Question: Hi all I'm attempting to limit my FPS to 30 with the below code, but I'm not sure it's working.
'''
while (runthread){
c = null;
timestart = System.currentTimeMillis(); //Get time at start of loop for FPS calc
try{
c=mySurfaceHolder.lockCanvas(); //Set c (Canvas) to locked
synchronized(mySurfaceHolder){
framesskipped = 0; // resetting frames skipped (as this is about to render to the screen, the frames skipped variable is only incremented when the onDraw() method is skipped, once it's run, reset it back to 0 for the next count
doDraw(c); //Draw game world
updateMenu(); //Update game logic
}
}
finally{
if (c != null){
mySurfaceHolder.unlockCanvasAndPost(c); //Unlock and post
}
}
//work out timings
timeend = System.currentTimeMillis(); //get end time for current frame (for FPS)
frametime = timeend-timestart; //Set the frametime variable to the time the frame took to render & update (end time - start time)
sleepfor = (int) (30.3030303030303-frametime); // this is the time that the thread will sleep for if <target time (1000/33 = apx. 30FPS
if (sleepfor>0){ // If the 'sleepfor' variable is >0 then set the thread to sleep for it's value (expressed in milliseconds)
try {
MainThread.sleep(sleepfor); //send thread to sleep for value of sleepfor (determined above).
} catch (InterruptedException e) {} //in case of exception
} //close if statement
while (sleepfor<0 && framesskipped<maxframesskipped){ //if sleepfor is < 0 (ie, frame took longer to render than target time and the maxframesskipped has not reached it's limit)
updateMenu(); //Update game logic only
sleepfor+=33; //time to sleep plus the time frame took to render
framesskipped++; //add one to framesskipped variable so this only skips a certain number of frames
frame=0;
}
'''
Output from my logging that I place in my onDraw method.

As you can see, it doesn't look to be limiting to 30fps, I'm not sure why, my figures must be wrong.
Secondly, anyone have any ideas why my frame count drops down to as low as 5 every now and then?!
Thank you
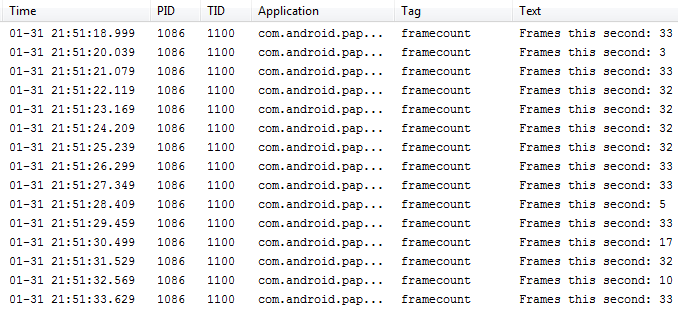
Answer: I found out what the problem was:
'''
sleepfor = (int) (30.3030303030303-frametime);
'''
Should have been
'''
sleepfor = (int) ((1000/fps)-frametime);
'''
so
sleepfor = (int) (33.<PHONE>-frametime);
Changed it and it runs pretty good at 30 / 31 fps